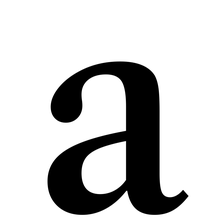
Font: LibreCaslonText_Medium